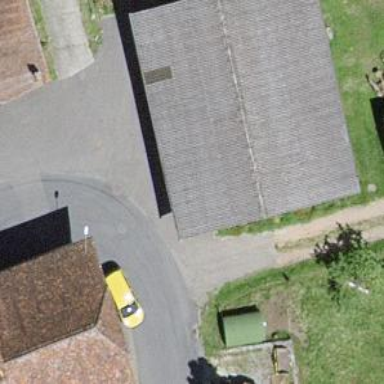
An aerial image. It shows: Shed.